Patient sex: M
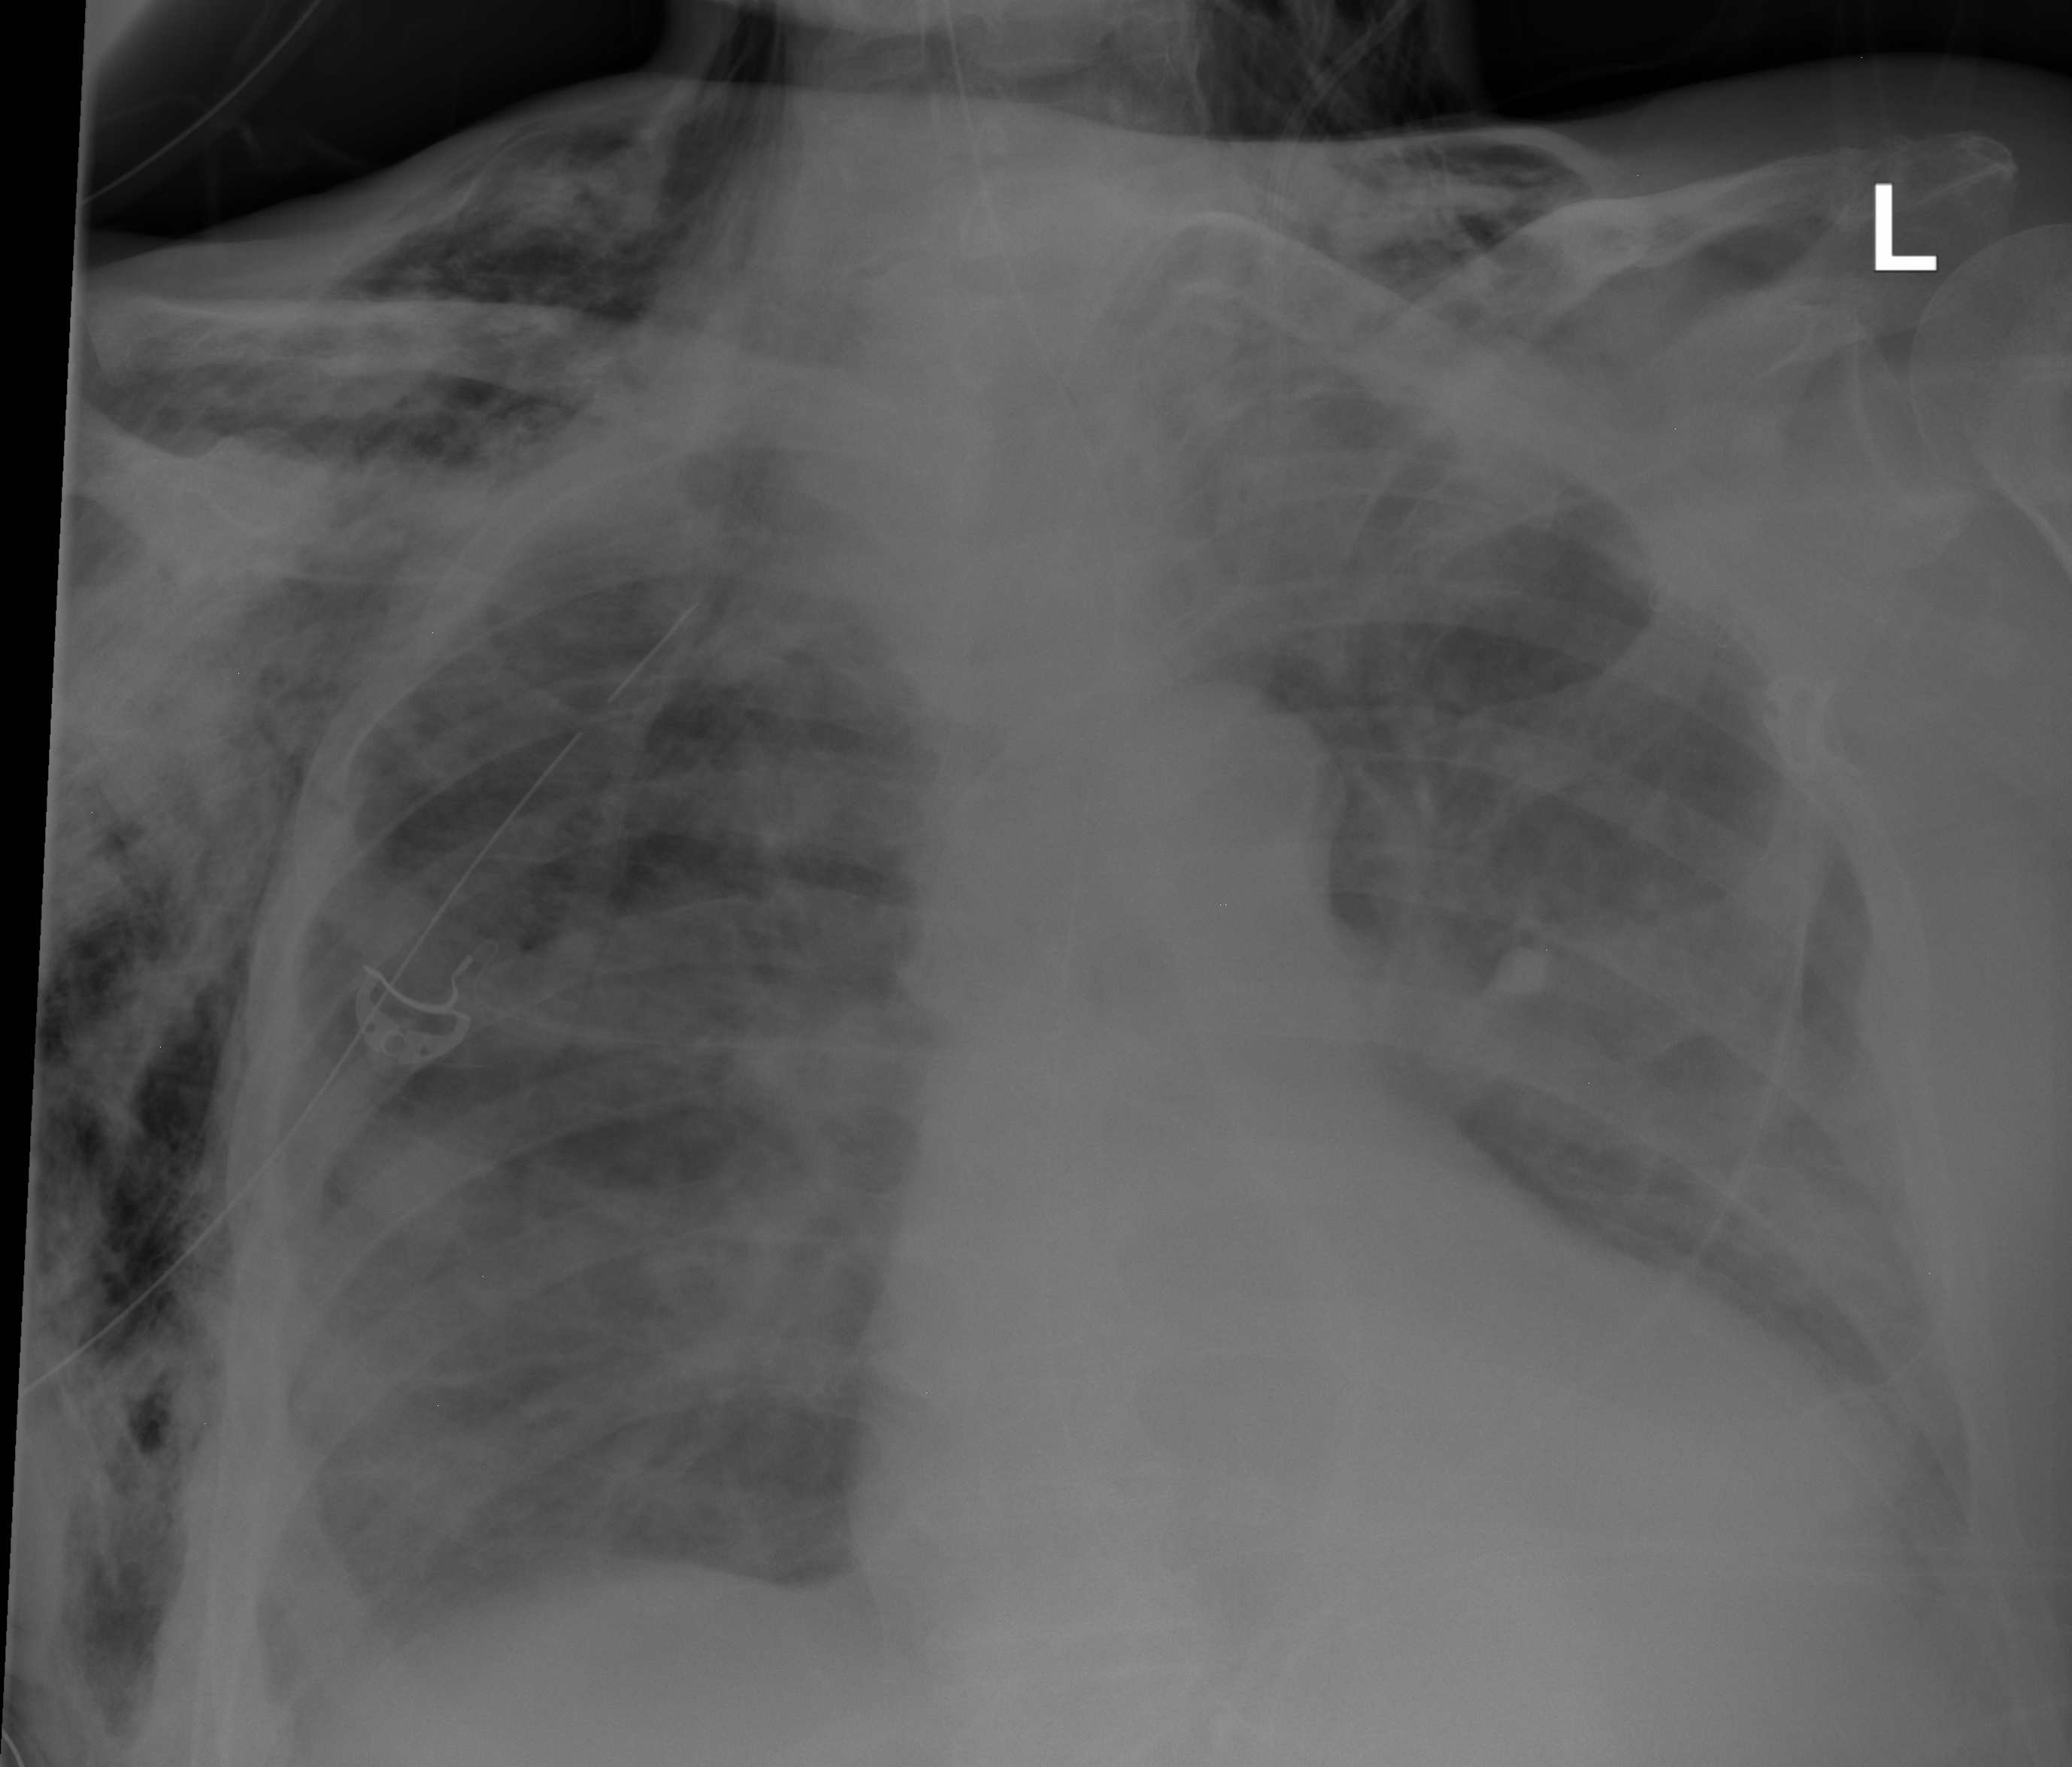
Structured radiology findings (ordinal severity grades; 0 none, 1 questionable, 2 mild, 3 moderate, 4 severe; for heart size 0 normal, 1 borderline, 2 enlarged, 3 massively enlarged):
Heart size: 2
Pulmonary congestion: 0
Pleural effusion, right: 2
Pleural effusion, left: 2
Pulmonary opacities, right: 2
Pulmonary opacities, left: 2
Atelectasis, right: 2
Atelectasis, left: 3